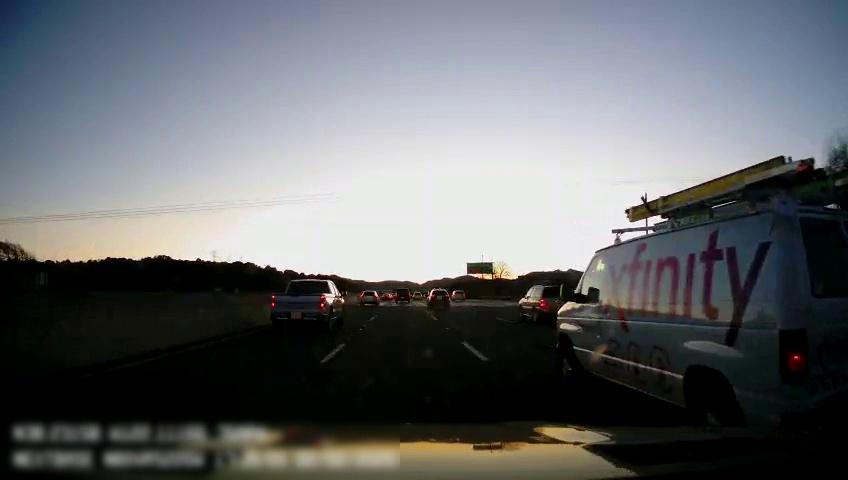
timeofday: Dusk/Dawn/Twilight
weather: Sunny
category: Drivable Space
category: Vehicles | SUV
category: Vehicles | SUV
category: Vehicles | Van
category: Vehicles | Car
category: Vehicles | SUV
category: Vehicles | Truck
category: Vehicles | Car
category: Vehicles | Car
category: Vehicles | Car
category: Lanes | Alternate Lane
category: Lanes | Current Lane
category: Lanes | Current Lane
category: Lanes | Alternate Lane
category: Traffic | Signs